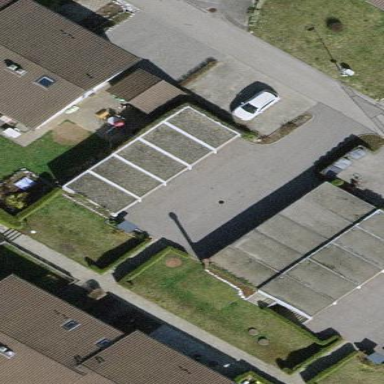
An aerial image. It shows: Group of garages.